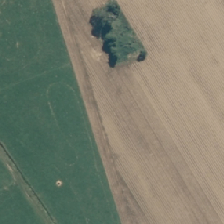
Land cover: shortrotation_cropland